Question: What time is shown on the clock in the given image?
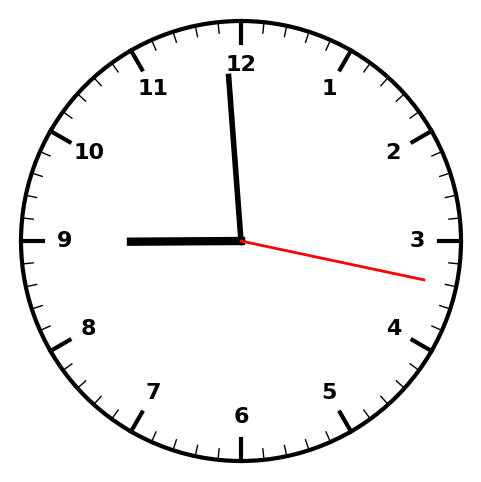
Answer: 08:59:17